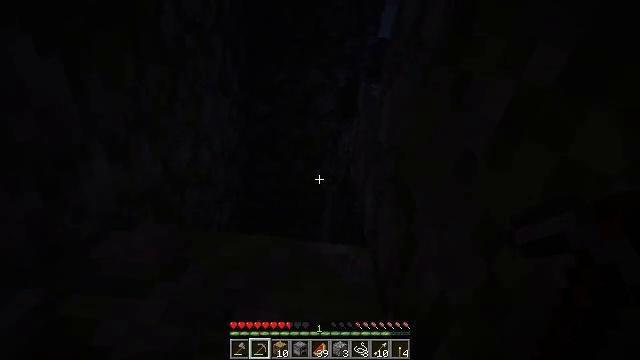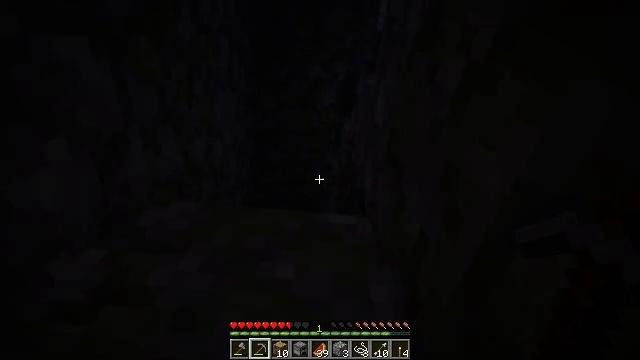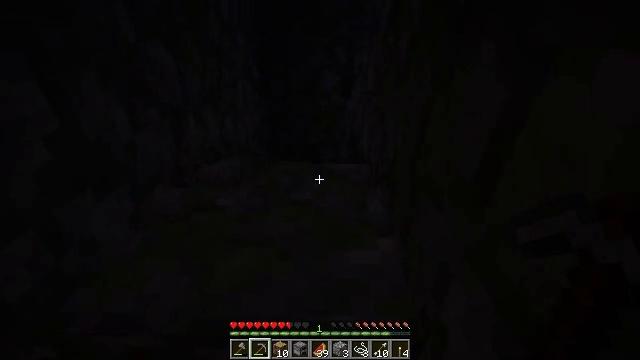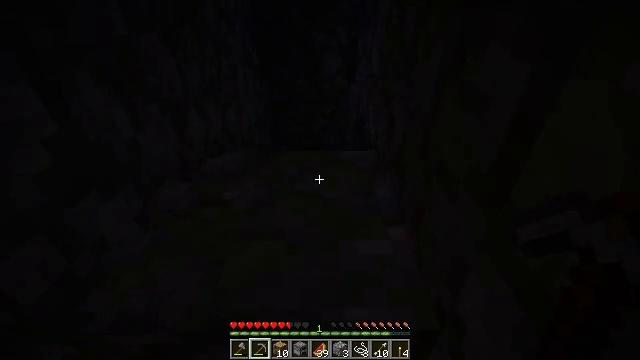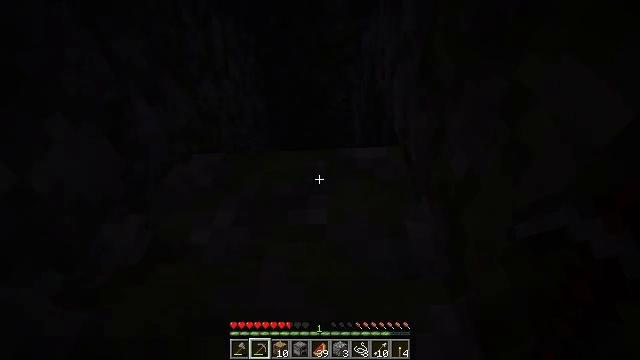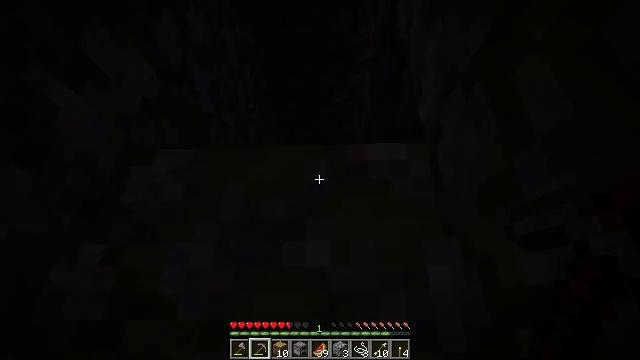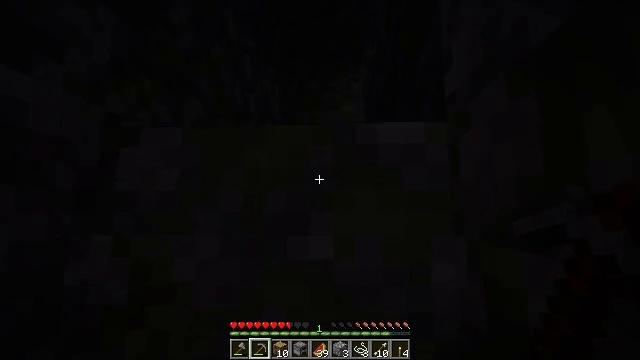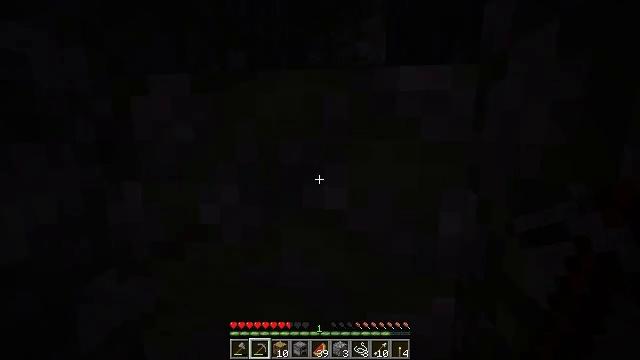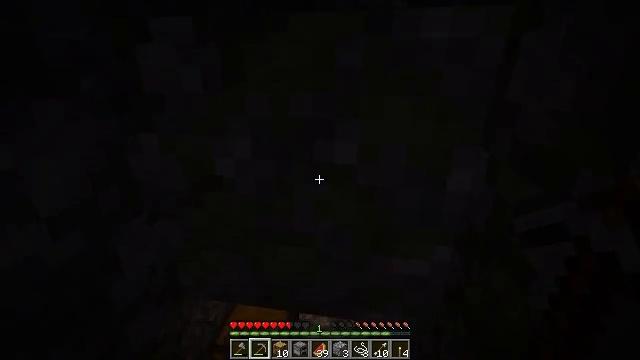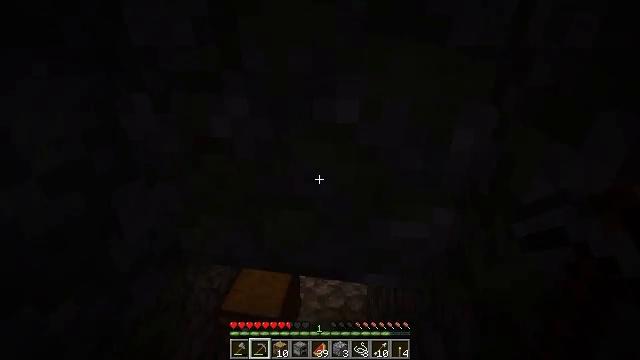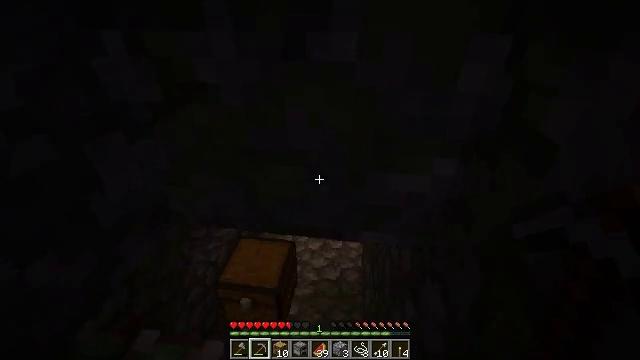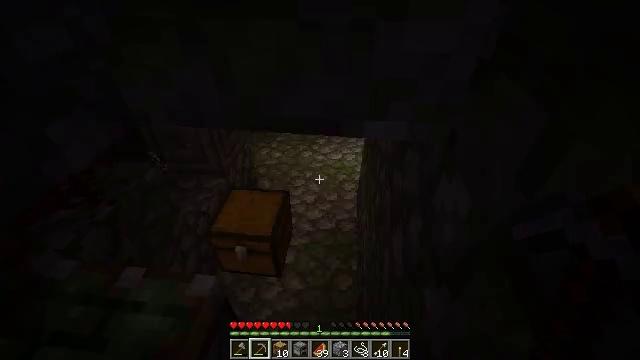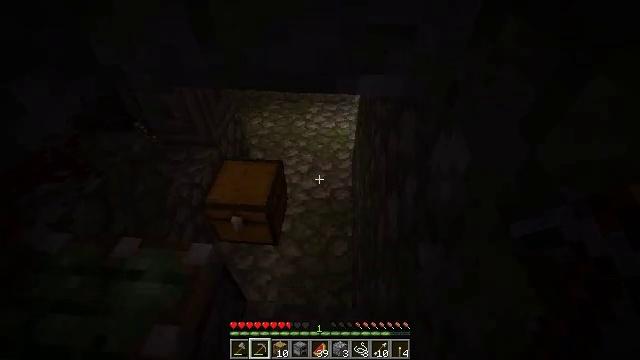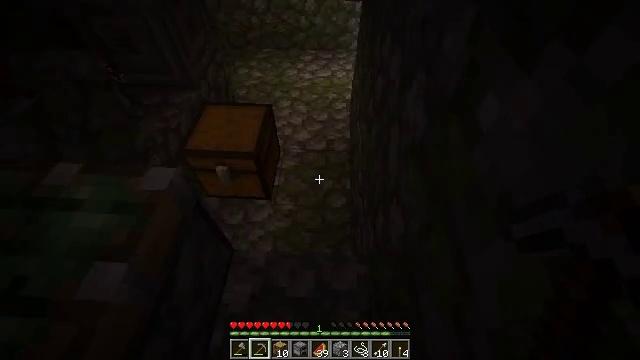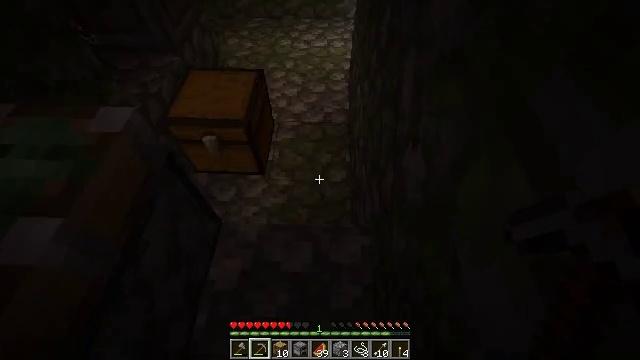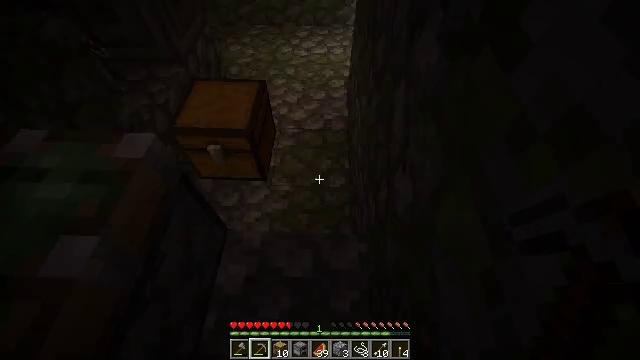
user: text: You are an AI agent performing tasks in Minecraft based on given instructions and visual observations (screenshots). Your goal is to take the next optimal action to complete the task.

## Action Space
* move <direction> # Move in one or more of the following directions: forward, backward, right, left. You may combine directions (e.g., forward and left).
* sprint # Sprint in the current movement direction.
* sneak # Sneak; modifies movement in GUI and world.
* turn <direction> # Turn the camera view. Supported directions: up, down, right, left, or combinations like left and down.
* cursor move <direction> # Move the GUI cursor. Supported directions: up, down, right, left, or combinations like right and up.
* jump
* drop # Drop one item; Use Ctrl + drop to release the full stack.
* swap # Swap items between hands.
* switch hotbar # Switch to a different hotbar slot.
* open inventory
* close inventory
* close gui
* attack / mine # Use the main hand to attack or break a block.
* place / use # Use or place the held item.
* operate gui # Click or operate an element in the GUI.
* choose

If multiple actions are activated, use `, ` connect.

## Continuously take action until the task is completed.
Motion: motion action
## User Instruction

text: Break the sticky piston to collect it.
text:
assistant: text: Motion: turn left, jump
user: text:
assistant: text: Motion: turn left and down, jump
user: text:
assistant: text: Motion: turn left and down, jump
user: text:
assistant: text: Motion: turn left and down, jump
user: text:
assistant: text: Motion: turn down, jump
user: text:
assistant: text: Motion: turn left and down, jump
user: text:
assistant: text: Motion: turn left and down, jump
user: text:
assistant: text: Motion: turn left and down, jump
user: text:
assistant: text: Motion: turn down, jump
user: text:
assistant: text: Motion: turn right and down, jump
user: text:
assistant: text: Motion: turn right and down, jump
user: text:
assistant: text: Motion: turn right and down, jump
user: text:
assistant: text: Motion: turn right and down, jump
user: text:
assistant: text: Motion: turn down, jump
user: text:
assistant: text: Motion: jump
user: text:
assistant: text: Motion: jump
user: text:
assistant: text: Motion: jump
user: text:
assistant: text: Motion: jump
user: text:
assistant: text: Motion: jump
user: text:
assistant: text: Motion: jump
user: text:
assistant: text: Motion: jump
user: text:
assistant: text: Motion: turn left
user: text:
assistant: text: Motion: turn left
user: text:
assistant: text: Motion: turn left and down
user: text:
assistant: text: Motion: turn left and down
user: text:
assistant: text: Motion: no_op
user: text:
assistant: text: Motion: no_op
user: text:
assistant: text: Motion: move forward
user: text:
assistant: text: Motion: move forward and move right
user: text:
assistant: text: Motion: move forward and move right